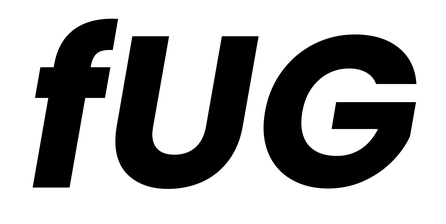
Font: Poppins-BoldItalic